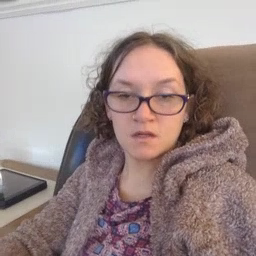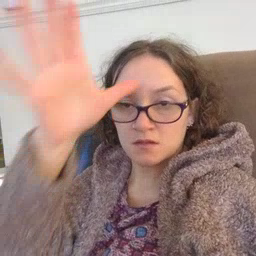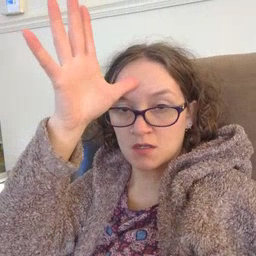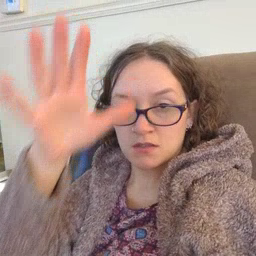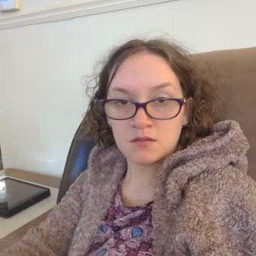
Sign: dad